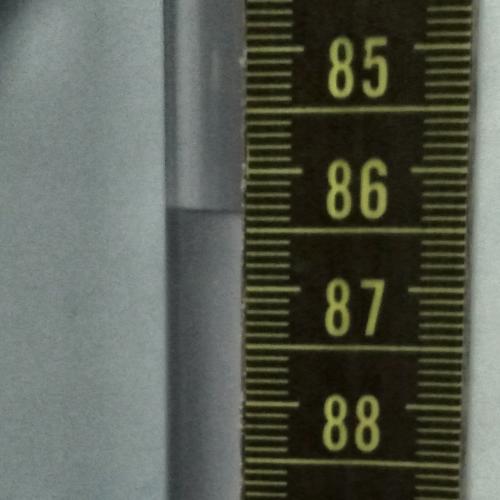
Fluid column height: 86.4 cm